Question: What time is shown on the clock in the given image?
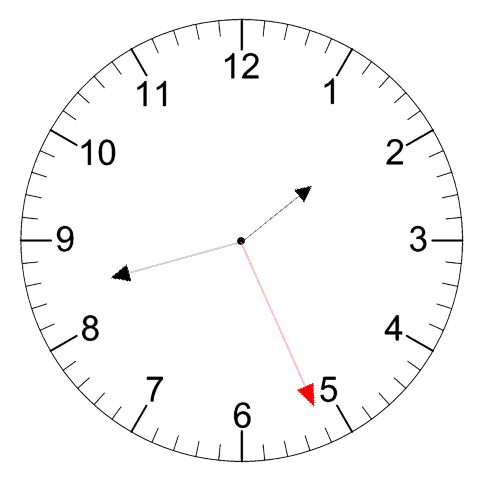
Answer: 01:42:26